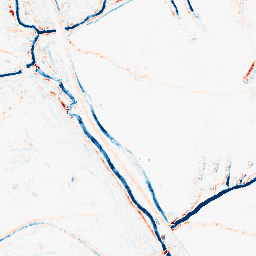
Category: morphological
Decomposition family: morphological_square
Decomposition parameters: operation: average
size: 5
Upsampling method: quadratic
Upsampling parameters: scale: 8
Upsampling scale: 8